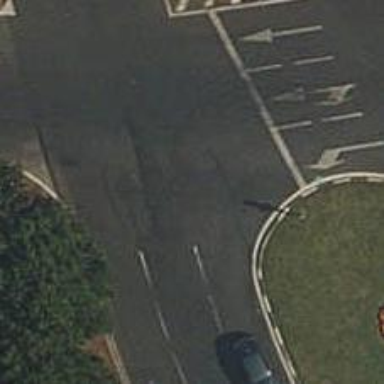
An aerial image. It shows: Circular junction on tertiary road.